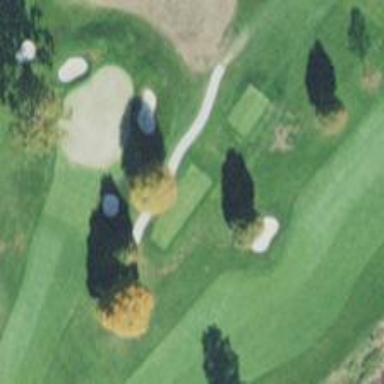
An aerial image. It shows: Service road designated as golf cart path.